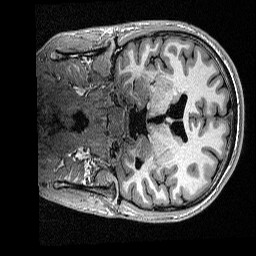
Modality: T1w
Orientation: coronal
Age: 23
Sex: male
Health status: healthy
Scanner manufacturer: siemens
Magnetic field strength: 1.5 T
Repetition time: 2.73 s
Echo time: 0.00357 s